Question: I have a break/margin between the navbar and section1. I'm using bootstrap, and see nothing wrong with either thing. Is there an extra class I need to add in order to remove this space? Does anyone have any idea about what's wrong? Thanks!
'''
h1 {
font-family: 'Raleway', sans-serif;
}
body {
background-color: black;
}
section.section1 {
height: 100%;
background-image: url("images/background3.jpg");
background-attachment: fixed;
background-repeat: no-repeat;
background-size: cover;
}
.title-div {
position: relative;
top: 50%;
transform: translateY(-50%);
text-align: center;
}
.title {
text-align: center;
color: white;
font-size: 7vw;
font-family: 'Raleway', sans-serif;
}
.typed-cursor{
opacity: 1;
-webkit-animation: blink 0.7s infinite;
-moz-animation: blink 0.7s infinite;
animation: blink 0.7s infinite;
color: white;
font-size: 7vw;
font-family: 'Raleway', sans-serif;
}
@keyframes blink{
0% { opacity:1; }
50% { opacity:0; }
100% { opacity:1; }
}
@-webkit-keyframes blink{
0% { opacity:1; }
50% { opacity:0; }
100% { opacity:1; }
}
@-moz-keyframes blink{
0% { opacity:1; }
50% { opacity:0; }
100% { opacity:1; }
}
'''
'''
<html>
<script src="http://code.jquery.com/jquery-latest.min.js" type="text/javascript"></script>
<script src="js/typed.js"></script>
<script src="bootstrap/js/bootstrap.js"></script>
<head>
<link rel="stylesheet" type="text/css" href="bootstrap/css/bootstrap.css">
<link rel="stylesheet" type="text/css" href="style.css">
<link href='http://fonts.googleapis.com/css?family=Lato|Raleway' rel='stylesheet' type='text/css'>
</head>
<body>
<div class = "navbar navbar-inverse navbar-static-top">
<div class = "container">
<div class="navbar-header">
<a href = "#" class = "navbar-brand">Cotton Fencing</a>
<button class = "navbar-toggle" data-toggle = "collapse" data-target=".navHeaderCollapse">
<span class="icon-bar"></span>
<span class="icon-bar"></span>
<span class="icon-bar"></span>
</button>
</div>
<div class="collapse navbar-collapse navHeaderCollapse">
<ul class="nav navbar-nav navbar-right">
<li><a href = "#">Home</a></li>
</ul>
</div>
</div>
</div>
<section class="section1" id="section1">
<div class="title-div">
<script>
$(function(){
$(".element").typed({
strings: ["Beautiful. ^700", "Easy. ^700", "Cheap. ^700", "Cotton Fencing."],
typeSpeed: 0
});
});
</script>
<span class="element title"></span>
<span id="typed-cursor"></span>
</div>
</section>
</body>
</html>
'''
Here is a picture of what it looks like. FYI, the background is set to black.

Thank you so much for everyone to helped! Thanks to Mike Barwick for finding the error. I think we were all thinking too hard about this and the answer was obvious. Thanks again for all your help though!
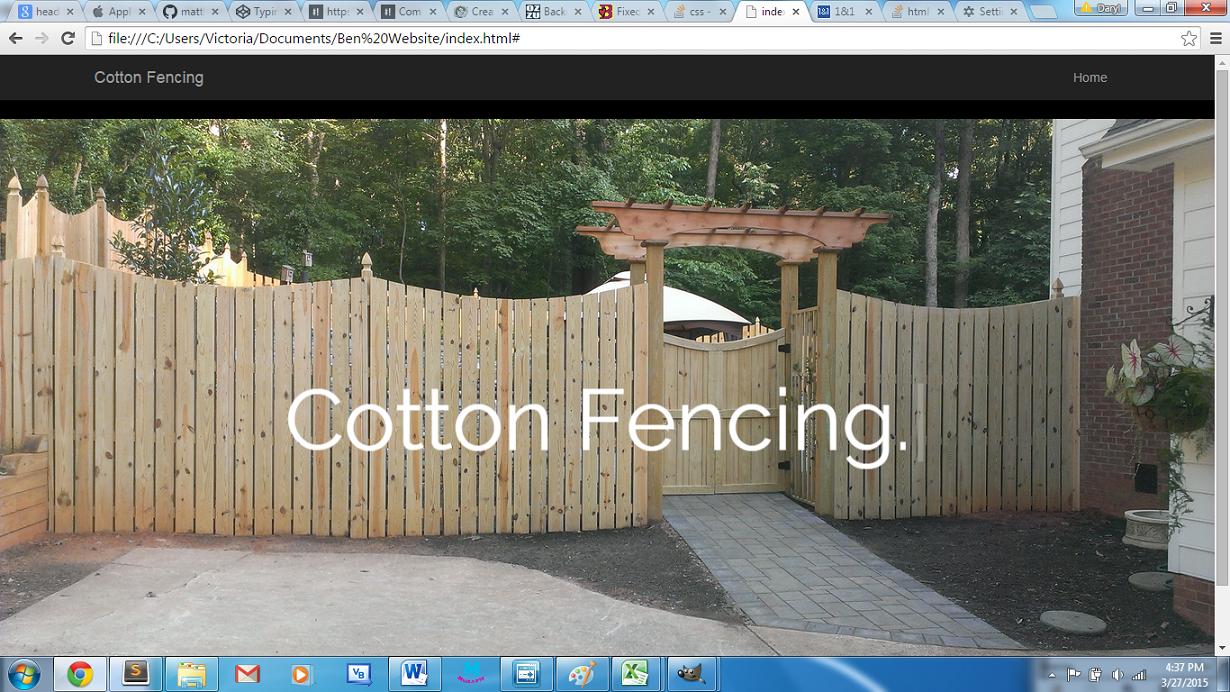
Answer: This WILL WORK (I think lol)...based on your image.
'''
.navbar {
margin-bottom: 0;
}
'''